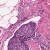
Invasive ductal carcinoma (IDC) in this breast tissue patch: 0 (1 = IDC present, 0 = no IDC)